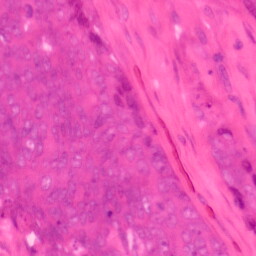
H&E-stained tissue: Colon